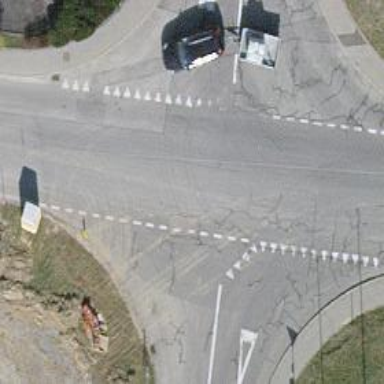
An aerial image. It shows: Road with "give way" sign.